Question: I am using JQuery to check if username is in use, however I have some issues. It is always stuck of "Searching". Image below shows exactly what the issue is.

Register.JS:
'''
$(document).ready(function(){
$('#username').keyup(function() {
var username = $(this).val();
$('#usernameCheck').text('Searching...');
if (username === '') {
$('#usernameCheck').text('');
}else {
$.post('usernamecheck', { username:username }, function(data) {
$('#usernameCheck').text(data);
});
}
});
});
'''
Register.php:
'''
<html>
<head>
<title>Register</title>
<link rel='stylesheet' type='text/css' href='styles.css'>
<script src="http://ajax.googleapis.com/ajax/libs/jquery/1.8/jquery.min.js"></script>
<script type="text/javascript" src="JS/register.js"></script>
</head>
</html>
<?php
echo '<form action="register.php?action=registerCheck" method="post" name="formOne">
<br/><input type="text" id="username" placeholder="Username" maxlength="50" title="Maximum 50 charcters or less."><span id="usernameCheck"></span><br/>
<br/><input type="password" name="passwordOne" placeholder="Password" maxlength="60" title="Maximum 60 charcters or less."><br/>
<br/><input type="password" name="passwordTwo" placeholder="Retype Password" maxlength="60" title="Must be the same as the password field above this."><br/>
<br/><input type="text" name="email" placeholder="Email Address" title="Must be correct in-case admins wish to contact you."><br/>
<br/><textarea disabled rows="1" cols="4" name="defSpamCheck">'.$spamCheck.'</textarea><br/>
<br/><textarea rows="1" cols="30" name="userSpamCheck" placeholder="Enter the 4 digit code above." title="Needed to check for bots."></textarea><br/>
<br/><input type="submit" value="Register" onclick="return validate()">
</form>';
}
function registerCheck() {
global $PDO;
// All the validations
if (!isset($_POST['username']) || empty($_POST['username'])) {
echo '<br/>';
echo '<p class="error">You missed out the usernane field.</p>';
echo '<a href="register.php">Back</a>';
endPage();
} else if (!isset ($_POST['passwordOne']) || empty ($_POST['passwordOne'])) {
echo '<br/>';
echo '<p class="error">You missed out the password field.</p>';
echo '<a href="register.php">Back</a>';
endPage();
} else if (!isset ($_POST['passwordTwo']) || empty ($_POST['passwordTwo'])) {
echo '<br/>';
echo '<p class="error">You missed out the second password field.</p>';
echo '<a href="register.php">Back</a>';
endPage();
} else if ($_POST['passwordOne'] != $_POST['passwordTwo']) {
echo '<br/>';
echo '<p class="error">Passwords do not match.</p>';
echo '<a href="register.php">Back</a>';
endPage();
} else if (!isset ($_POST['email']) || empty ($_POST['email'])) {
echo '<br/>';
echo '<p class="error">You missed out the email field.</p>';
echo '<a href="register.php">Back</a>';
endPage();
} else if (!filter_var($_POST['email'], FILTER_VALIDATE_EMAIL)) {
echo '<br/>';
echo '<p class="error">Email not valid.</p>';
echo '<a href="register.php">Back</a>';
endPage();
} else if (!isset ($_POST['userSpamCheck']) || empty ($_POST['userSpamCheck'])) {
echo '<br/>';
echo '<p class="error">You missed out the spam check field.</p>';
echo '<a href="register.php">Back</a>';
endPage();
} else if (strlen($_POST['username']) > 50) {
echo '<br/>';
echo '<p class="error">Username has to be 50 characters or less.</p>';
echo '<a href="register.php">Back</a>';
endPage();
} else if (strlen($_POST['passwordOne']) && strlen($_POST['passwordTwo']) > 60) {
echo '<br/>';
echo '<p class="error">Password has to be 60 characters or less.</p>';
echo '<a href="register.php">Back</a>';
endPage();
} else if (strlen($_POST['username']) < 5) {
echo '<br/>';
echo '<p class="error">Username has to be greater than 5 characters.</p>';
echo '<a href="register.php">Back</a>';
endPage();
} else if (strlen($_POST['passwordOne']) && strlen($_POST['passwordTwo']) < 5) {
echo '<br/>';
echo '<p class="error">Password has to be greater than 5 characters</p>';
echo '<a href="register.php">Back</a>';
endPage();
} else {
$username = htmlspecialchars($_POST['username']);
// Replace all these with $replace
$sChars = array ("<", ">", "(", ")", "*", "&", "#", ":");
$replace = ' ';
// Trim to remove any blank spaces
trim(str_replace($sChars, $replace, $username));
$password = sha1(htmlspecialchars($_POST['passwordOne']));
$email = htmlspecialchars($_POST['email']);
$stmtOne = $PDO->prepare("SELECT COUNT('uID') uUsername FROM 'users' WHERE uUsername=? LIMIT 1");
$stmtOne->bindParam(1, $username, PDO::PARAM_INT);
$stmtOne->execute();
$result = $stmtOne->fetch(PDO::FETCH_ASSOC);
if ($result == 1) {
echo '<br/>';
echo '<p class="error">Username already in use, pick another one.</p>';
echo '<a href="register.php">Back</a>';
endPage();
}
$stmtTwo = $PDO->prepare("INSERT INTO 'users' (uUsername, uPassword, uEmail) VALUES (?, ?, ?)");
if ($stmtTwo->execute(array($username, $password, $email))) {
echo '<br/>';
echo '<p class="norm">Account created! You can now log in.</p>';
header("Refresh:3; URL=login.php");
endPage();
} else {
echo '<br/>';
echo '<p class="error">We could not create your account, please try again later.</p>';
header("Refresh:3; URL=login.php");
endPage();
}
}
}
?>
'''
usernamecheck.php:
'''
<?php
include 'pdo.config.php';
include 'register.php';
global $username;
$stmtOne = $PDO->query("SELECT COUNT(*) uUsername FROM 'users' WHERE uUsername='$username'");
$rows = $stmtOne->fetchALL();
$count = count($rows);
if ($count < 1) {
echo 'Username already in use, pick another one';
} else if ($count == 0) {
echo 'Username available';
}
?>
'''
But it won't work, what am I doing wrong?
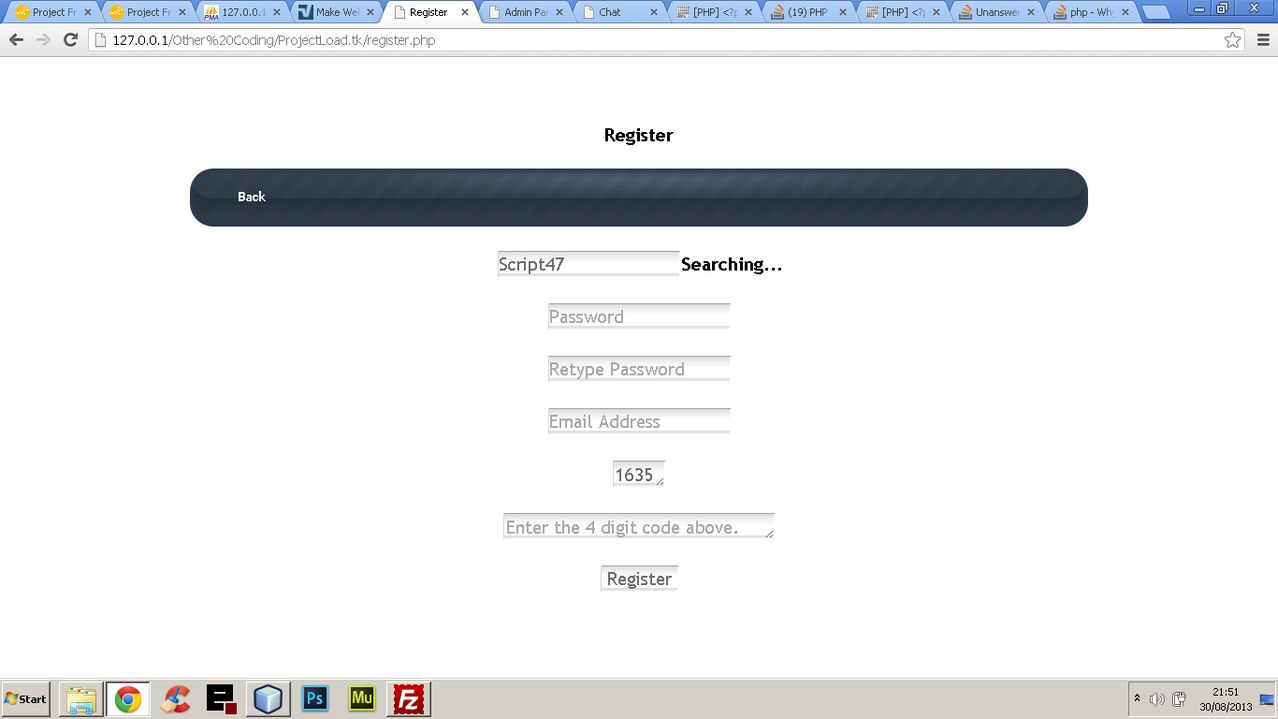
Answer: Okay, so my code was right but I had a small but critical error.
$(document).ready(function(){
$('#username').keyup(function() {
'''
var username = $(this).val();
$('#usernameCheck').text('Searching...');
if (username === '') {
$('#usernameCheck').text('');
}else {
$.post('usernamecheck', { username:username }, function(data) {
$('#usernameCheck').text(data);
});
}
});
});
'''
Where it's looking for the file, I put "usernamecheck". It was mean't to be usernamecheck.php. I missed out the file extension.